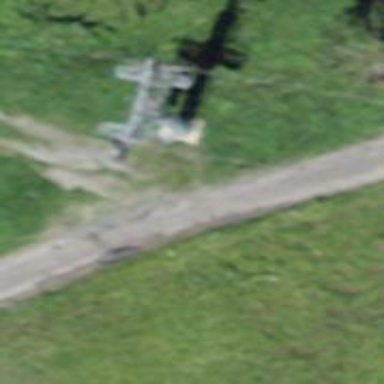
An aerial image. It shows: Pylon used for aerialway.